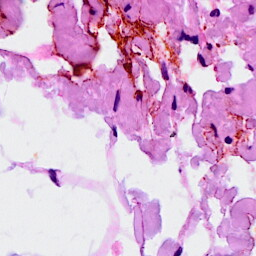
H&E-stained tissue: Breast